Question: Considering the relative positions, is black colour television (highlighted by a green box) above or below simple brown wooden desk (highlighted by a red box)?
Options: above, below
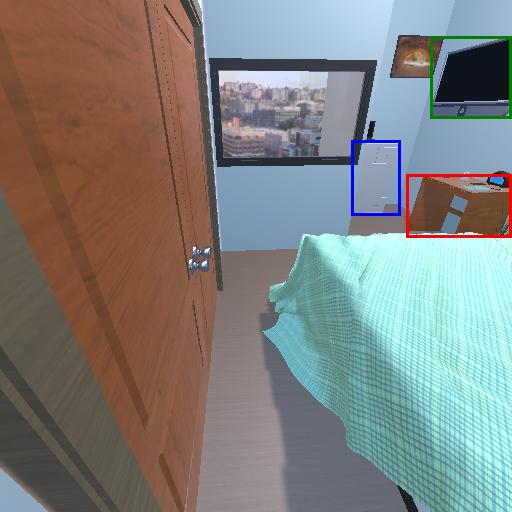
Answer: above